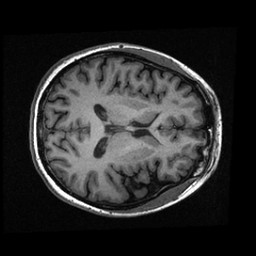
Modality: T1w
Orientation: axial
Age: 24
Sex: female